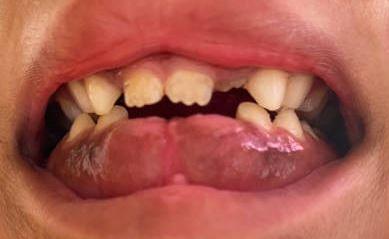
Condition: hypodontia